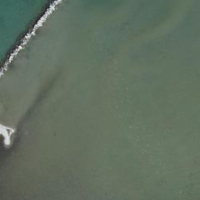
EUNIS habitat code: 14
Species observed at this site:
Podiceps cristatus